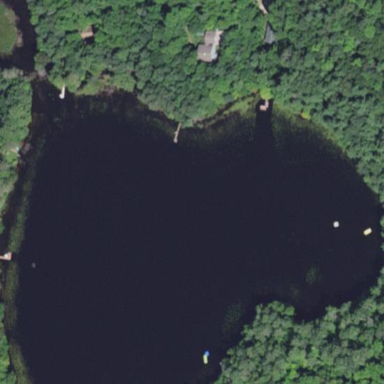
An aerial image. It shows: Serene lake surrounded by nature.